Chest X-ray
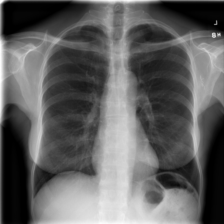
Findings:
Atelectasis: negative
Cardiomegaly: negative
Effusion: negative
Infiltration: negative
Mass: negative
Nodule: negative
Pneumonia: negative
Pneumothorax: negative
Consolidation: negative
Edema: negative
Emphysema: negative
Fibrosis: negative
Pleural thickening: negative
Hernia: negative